Question: This homework I've been doing is about asking a user to input their test scores and homework scores, and then assign them a grade using this table:

We haven't learned about arrays yet, and just have basic loops so far. Is there a way to do this using a for or while loop instead of dozens of if statements? This is what I have so far:
'''
import java.util.Scanner;
public class GradeCalculator {
public static void main(String[] args) {
// TODO Auto-generated method stub
Scanner scanner = new Scanner(System.in);
int numberOfAssignments = 7;
int numberOfLabs = 16 ;
int totalAssignmentScore;
int totalLabScore;
int totalTestScore = 0;
int totalHomeworkScore = 0;
int zyante;
int attendance;
int midterm1;
int midterm2;
int finalTest;
int quizScore;
int pat;
for (int i = 1; i < numberOfAssignments; i++) {
System.out.println("Enter your score obtained in Assignment No."+ i + ":");
totalAssignmentScore = scanner.nextInt();
{
totalHomeworkScore += totalAssignmentScore;
System.out.println(totalHomeworkScore);
}
}
for (int i = 1; i < numberOfLabs; i++) {
System.out
.println("Enter your score obtained in Lab No." + i + ":");
totalLabScore = scanner.nextInt();
{
totalHomeworkScore += totalLabScore;
System.out.println(totalHomeworkScore);
}
}
System.out.println("Enter your score obtained in Zyante: ");
zyante = scanner.nextInt();
totalHomeworkScore +=zyante;
System.out.println("Enter your total score obtained in Attendance: ");
attendance = scanner.nextInt();
totalHomeworkScore += attendance;
System.out.println("Enter your Midterm no. 1 score: ");
midterm1 = scanner.nextInt();
totalTestScore += midterm1;
System.out.println("Enter your Midterm no. 2 score: ");
midterm2 = scanner.nextInt();
totalTestScore += midterm2;
System.out.println("Enter your Final exam score: ");
finalTest = scanner.nextInt();
totalHomeworkScore += finalTest;
System.out.println("Enter your total score in the in-class Quizzes: ");
quizScore = scanner.nextInt();
totalHomeworkScore += quizScore;
System.out.println("Enter your score for PAT: ");
pat = scanner.nextInt();
totalHomeworkScore += pat;
System.out.println("Your total test score is: " + totalTestScore );
System.out.println("your total homework score is: " + totalHomeworkScore);
}
}
'''
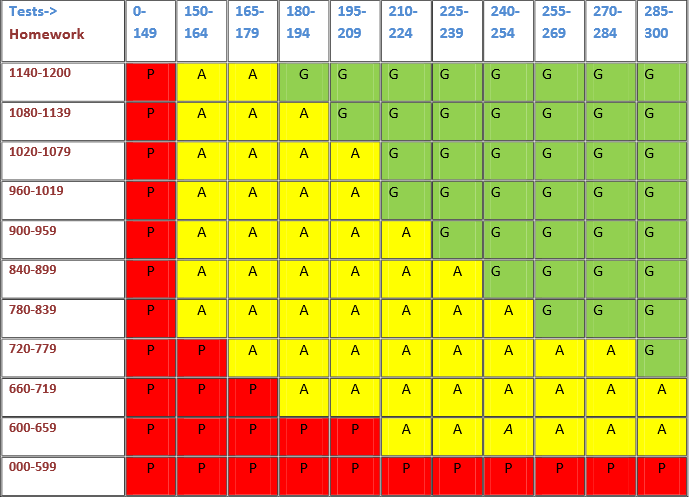
Answer: If you're really not supposed to use arrays then you just need to analyse your array and pull out the logic from it.
Start with something like:
'''
enum Grade {
P,
A,
G;
}
public Grade score ( int tests, int homework ) {
if ( homework <= 599
|| tests <= 149 ) {
return Grade.P;
}
return Grade.G;
}
'''

Then peel off some more:
'''
public Grade score ( int tests, int homework ) {
if ( homework <= 599
|| tests <= 149
|| (homework <= 719 && tests <= 179 )) {
return Grade.P;
}
return Grade.G;
}
'''
and you have:

and so on until you have detailed all of the data.
There are slightly tidier ways of organising your if statements and more logical ways of peeling off the sections of your table but essentially, without arrays or an actual algorithm this is really all that is possible.